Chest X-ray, PA view. Patient: 48 years old, sex F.
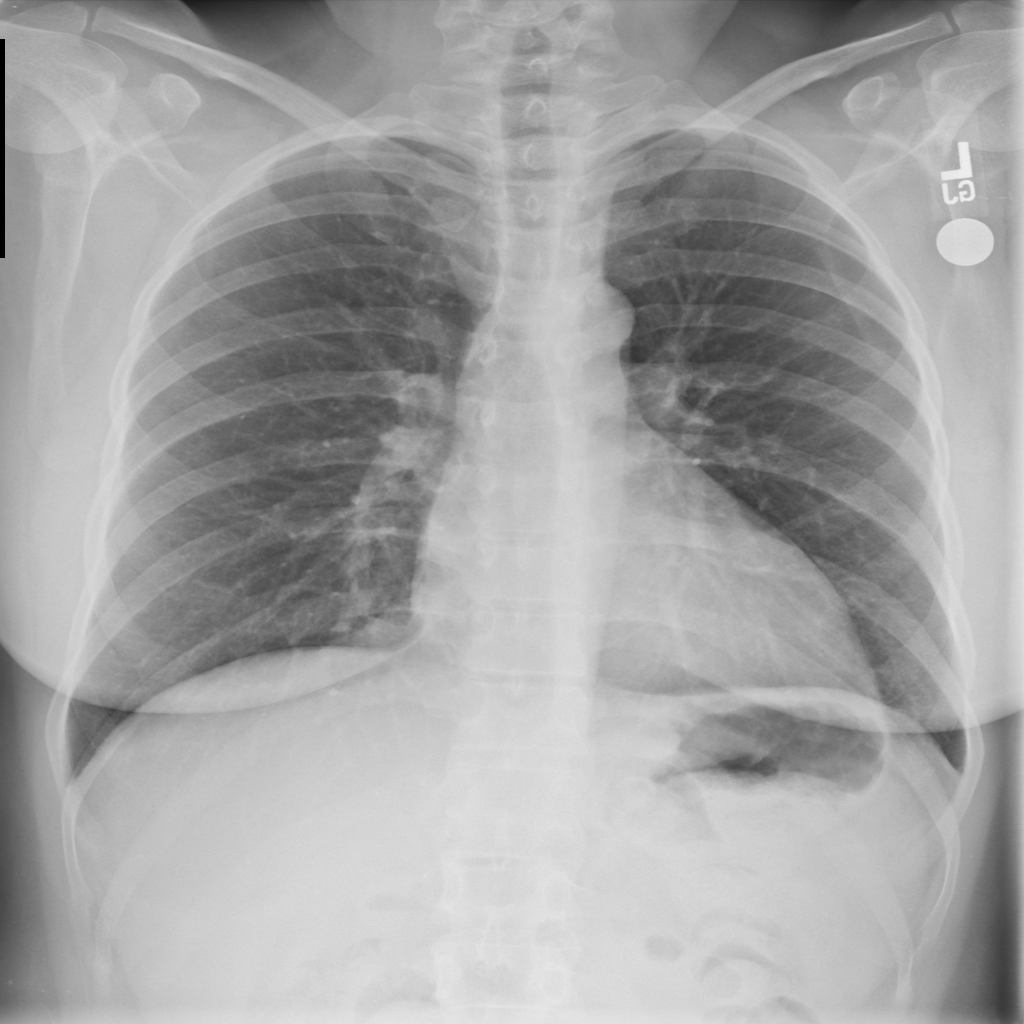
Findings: No Finding